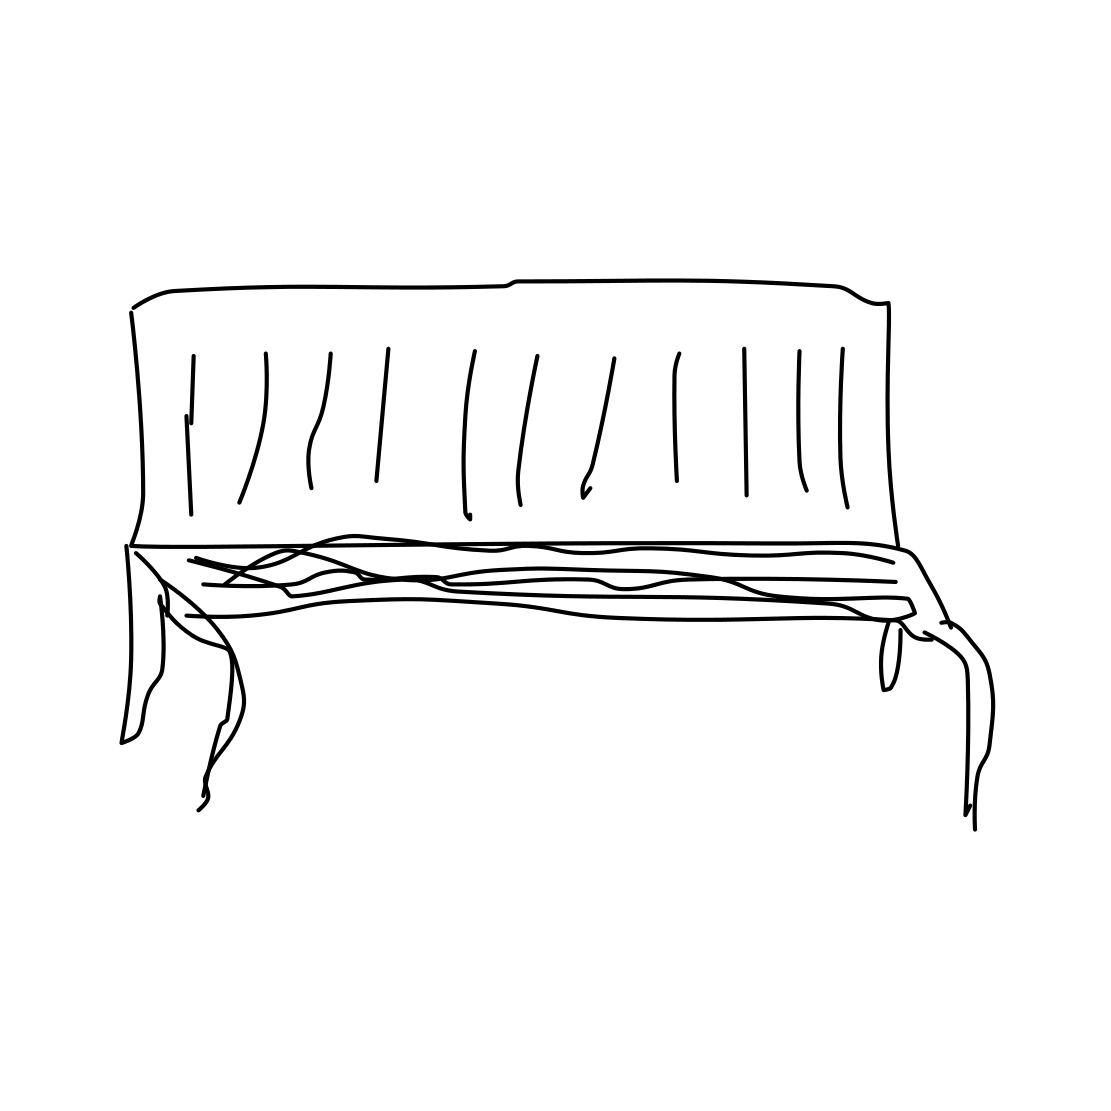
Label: bench